Frequency: 65000
Velocity: 0,2015
Power: 1,2
Pulse duration: 0,0000001
Pass count: 1
Magnification: 10
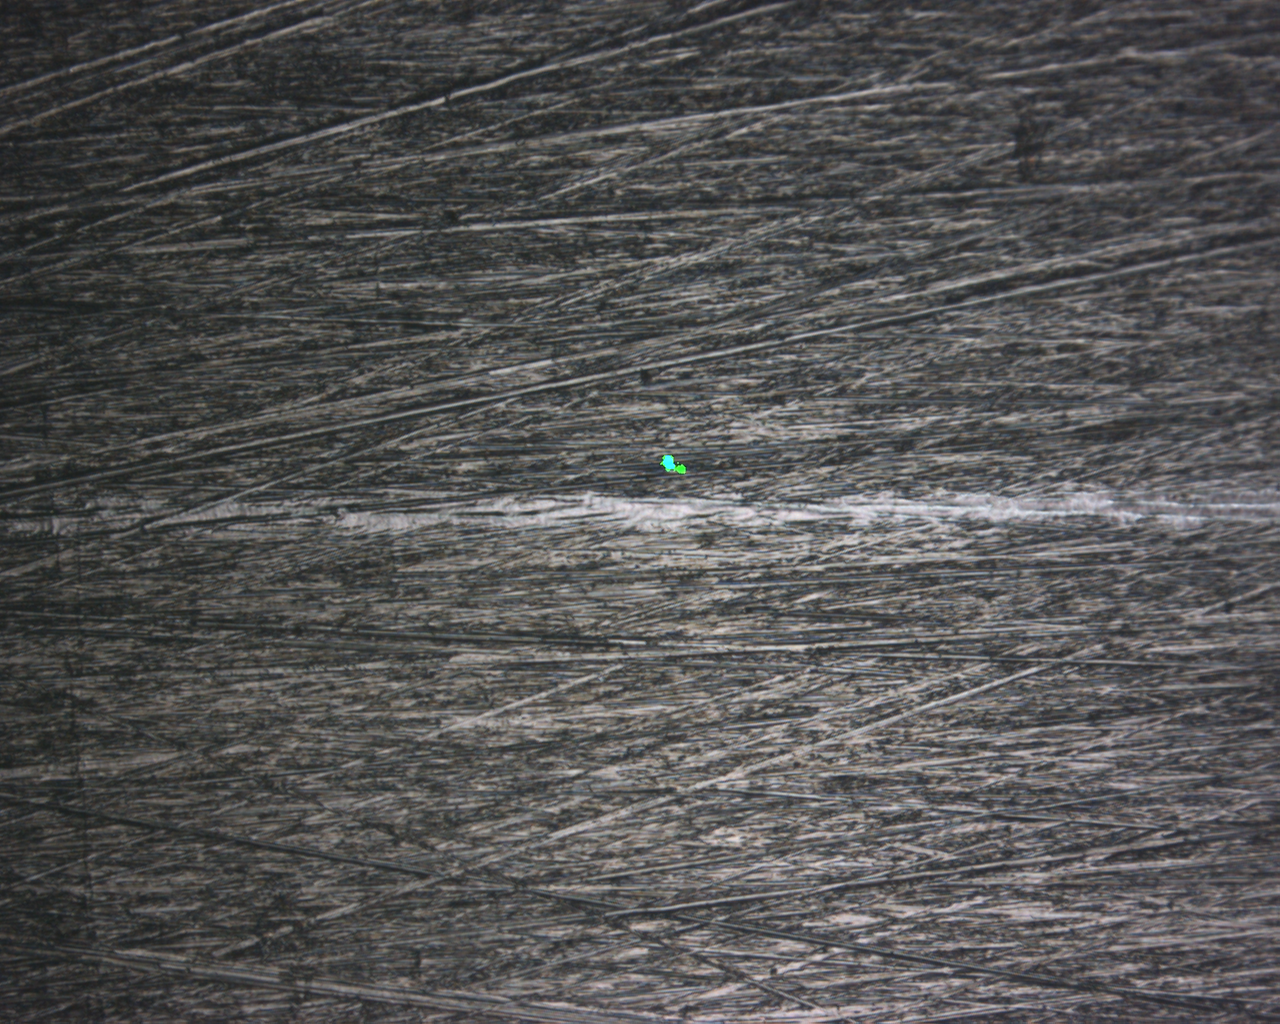
Measured width: 106.106
Other width: 4.96